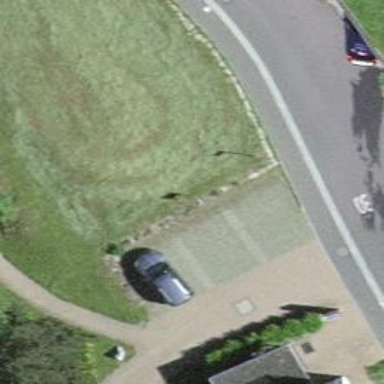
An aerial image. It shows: Parking area with grass paver surface.